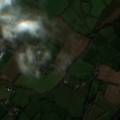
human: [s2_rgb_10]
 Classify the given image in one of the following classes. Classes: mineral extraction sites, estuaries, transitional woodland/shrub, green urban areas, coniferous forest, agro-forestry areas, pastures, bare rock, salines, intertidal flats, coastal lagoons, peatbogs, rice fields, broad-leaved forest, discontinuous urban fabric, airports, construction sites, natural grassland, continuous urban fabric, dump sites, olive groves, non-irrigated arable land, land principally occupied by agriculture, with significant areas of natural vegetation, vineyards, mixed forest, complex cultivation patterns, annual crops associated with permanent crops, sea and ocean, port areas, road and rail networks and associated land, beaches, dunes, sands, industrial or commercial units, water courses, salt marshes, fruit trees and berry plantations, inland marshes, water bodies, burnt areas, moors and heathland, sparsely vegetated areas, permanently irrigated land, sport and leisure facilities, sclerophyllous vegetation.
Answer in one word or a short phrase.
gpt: non-irrigated arable land, pastures, coniferous forest